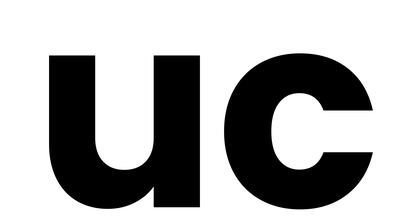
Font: Poppins-Bold